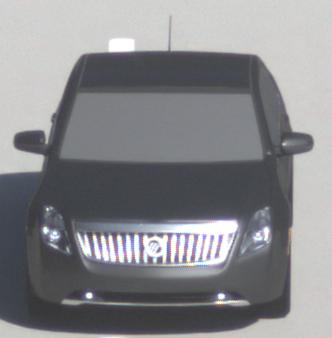
Make: Mercury
Model: Milan
Detailed model: -
Model produced from: 2009
Model produced until: 2010
Doors: 4
Color: gray
Road condition: dry road
Daytime: morning or afternoon
Contrast: high contrast